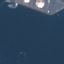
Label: SeaLake